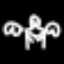
Label: angel